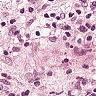
Metastatic tissue present: yes